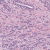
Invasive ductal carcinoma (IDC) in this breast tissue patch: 1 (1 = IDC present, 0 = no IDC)